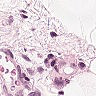
Metastatic tissue present: no